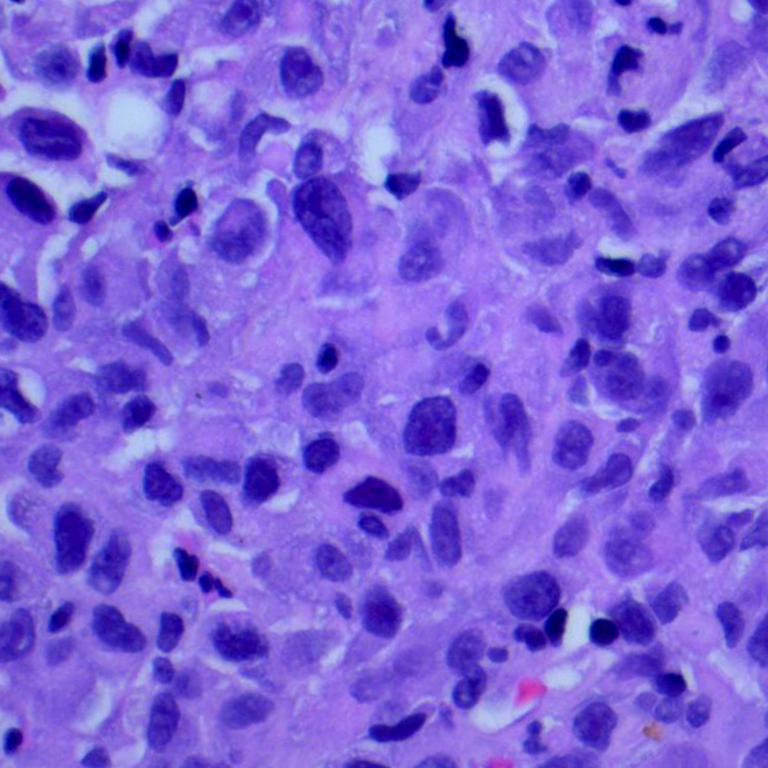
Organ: lung
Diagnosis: adenocarcinomas